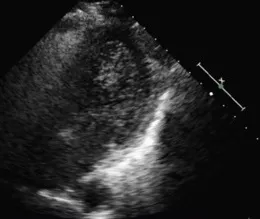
(A) After injection of agitated saline, microbubbles are visible in the left ventricle by transthoracic echocardiography.
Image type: radiology (ultrasound)